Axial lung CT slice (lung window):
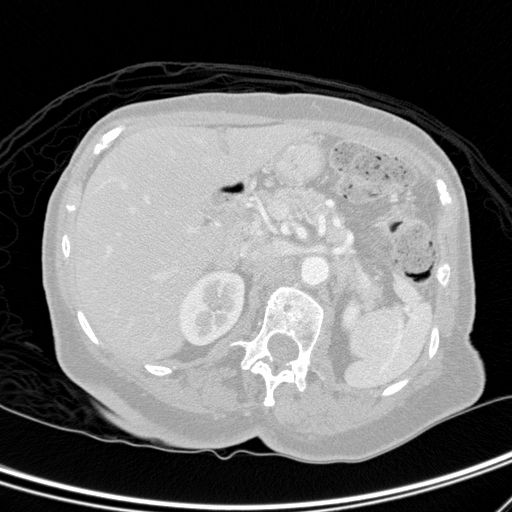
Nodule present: no